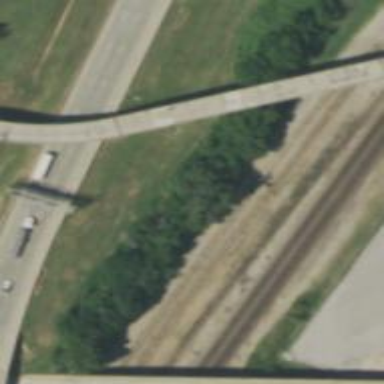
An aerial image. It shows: Railway siding with rails.